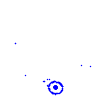
Particle: electron